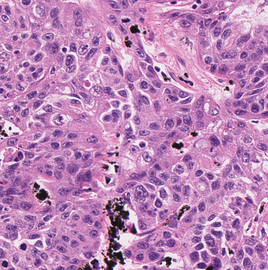
Tumor epithelial tissue: yes
Tumor-associated stroma tissue: yes
Normal tissue: no